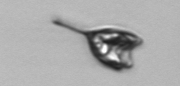
Label: Pyramimonas_longicauda